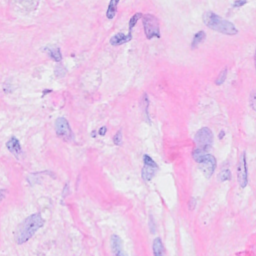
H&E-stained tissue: Breast